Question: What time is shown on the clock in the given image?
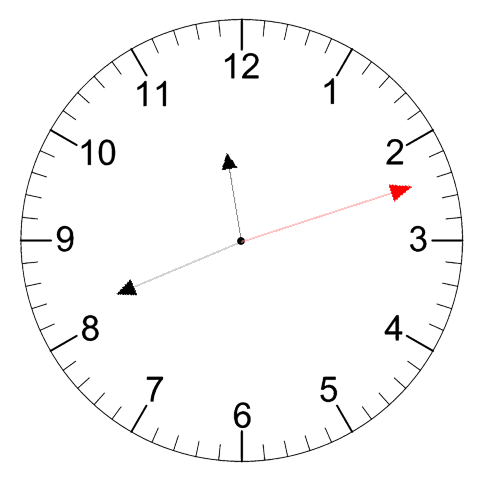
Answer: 11:41:12